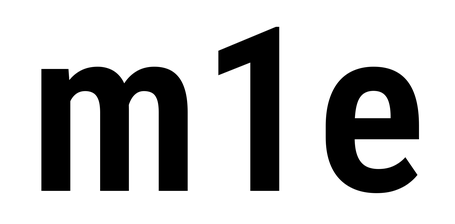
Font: Roboto_Condensed_SemiBold